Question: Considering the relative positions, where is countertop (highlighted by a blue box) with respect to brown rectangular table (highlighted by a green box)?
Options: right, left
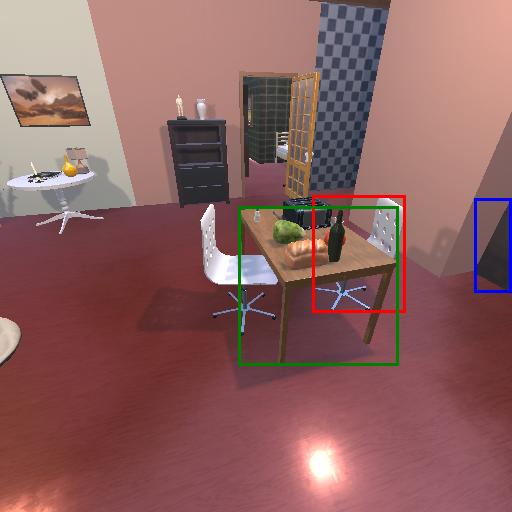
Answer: right